Question: I have 4 buttons in my navigation bar, but apparently the right one is too close to the side and the popover is not displaying correctly for it.

Is there a way to add some extra spacing to the right side? Like an empty button?
If an empty button is the solution then I know how to do it, just not sure if this is a right way to do it.
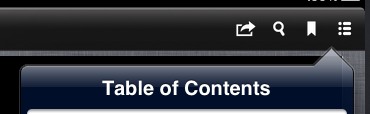
Answer: You can add a there.